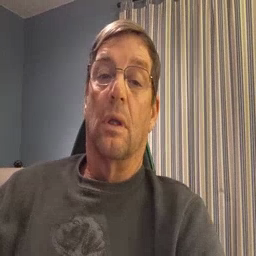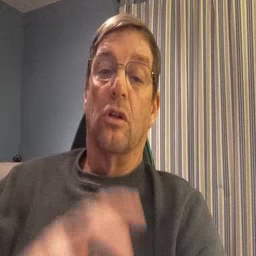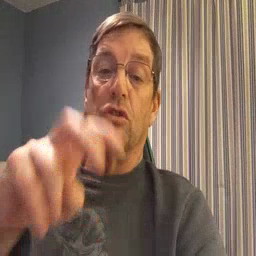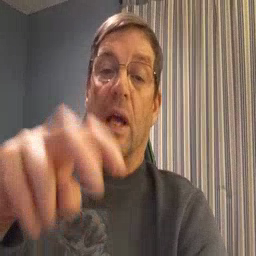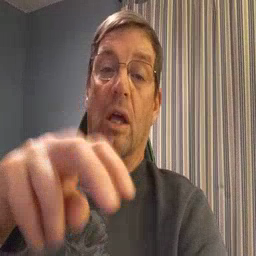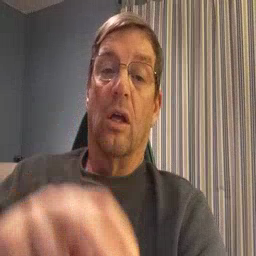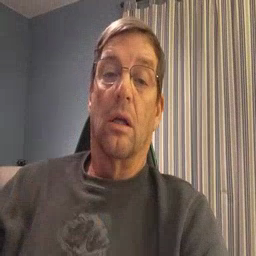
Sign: chair